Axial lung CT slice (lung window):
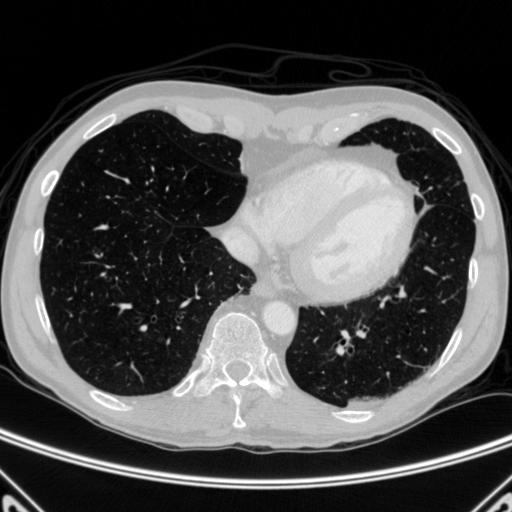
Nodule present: no